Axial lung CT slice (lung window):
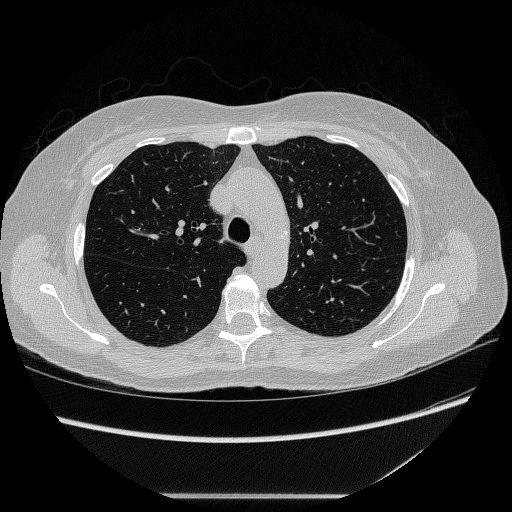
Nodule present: no